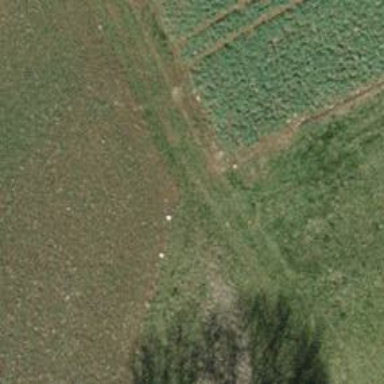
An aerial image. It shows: Grass track with grade5 track type.